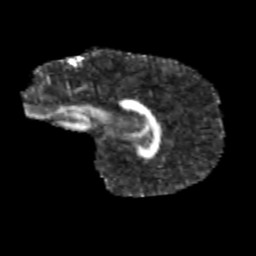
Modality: FA
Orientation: sagittal
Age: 10
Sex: male
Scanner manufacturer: siemens
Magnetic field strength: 3 T
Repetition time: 3.8 s
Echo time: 0.07 s